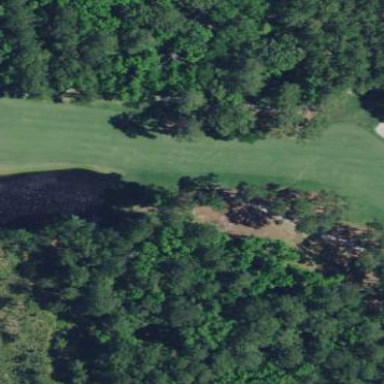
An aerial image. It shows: Area of rough grass used for golf.